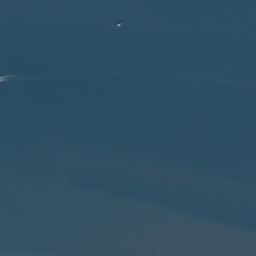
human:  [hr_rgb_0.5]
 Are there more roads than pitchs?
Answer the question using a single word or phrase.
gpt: yes

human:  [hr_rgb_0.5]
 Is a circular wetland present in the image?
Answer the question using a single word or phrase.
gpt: no

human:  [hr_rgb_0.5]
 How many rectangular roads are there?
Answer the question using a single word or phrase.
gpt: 0

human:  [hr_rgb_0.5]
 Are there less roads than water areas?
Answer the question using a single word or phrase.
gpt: yes

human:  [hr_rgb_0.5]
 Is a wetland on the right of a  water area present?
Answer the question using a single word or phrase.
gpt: yes

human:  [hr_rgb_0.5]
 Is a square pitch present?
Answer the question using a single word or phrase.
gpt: no

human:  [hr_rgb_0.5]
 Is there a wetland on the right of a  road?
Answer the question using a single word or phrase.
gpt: yes

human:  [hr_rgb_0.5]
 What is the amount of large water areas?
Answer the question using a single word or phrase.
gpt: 3

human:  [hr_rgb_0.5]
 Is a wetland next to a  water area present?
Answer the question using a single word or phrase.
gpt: no

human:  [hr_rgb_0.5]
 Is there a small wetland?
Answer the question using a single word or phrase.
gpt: no

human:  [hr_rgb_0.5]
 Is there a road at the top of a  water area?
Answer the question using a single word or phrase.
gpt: yes

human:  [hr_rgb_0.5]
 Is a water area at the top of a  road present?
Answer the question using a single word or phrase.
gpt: no

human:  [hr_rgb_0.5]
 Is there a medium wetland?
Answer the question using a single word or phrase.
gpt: no

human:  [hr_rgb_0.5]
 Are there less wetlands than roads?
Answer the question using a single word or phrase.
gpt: no

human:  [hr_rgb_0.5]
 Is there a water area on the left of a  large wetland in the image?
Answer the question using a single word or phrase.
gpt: no

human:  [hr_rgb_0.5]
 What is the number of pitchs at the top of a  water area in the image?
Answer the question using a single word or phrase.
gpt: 1

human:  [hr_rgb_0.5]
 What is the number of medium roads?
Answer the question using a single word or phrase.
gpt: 0

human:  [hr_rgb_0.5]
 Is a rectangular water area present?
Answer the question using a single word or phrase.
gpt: no

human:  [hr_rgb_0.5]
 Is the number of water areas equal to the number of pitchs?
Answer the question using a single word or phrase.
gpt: no

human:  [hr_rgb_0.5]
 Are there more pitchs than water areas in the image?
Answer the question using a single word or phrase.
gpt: no

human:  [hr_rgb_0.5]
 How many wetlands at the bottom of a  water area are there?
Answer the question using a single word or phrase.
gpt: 2

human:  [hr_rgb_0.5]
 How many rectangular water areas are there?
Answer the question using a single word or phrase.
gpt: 0

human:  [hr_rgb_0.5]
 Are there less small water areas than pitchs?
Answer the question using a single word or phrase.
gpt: yes

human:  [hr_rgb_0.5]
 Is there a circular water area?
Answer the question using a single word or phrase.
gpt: no

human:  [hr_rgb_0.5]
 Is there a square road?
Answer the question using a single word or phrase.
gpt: no

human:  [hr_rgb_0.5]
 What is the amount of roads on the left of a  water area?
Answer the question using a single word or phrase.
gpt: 2

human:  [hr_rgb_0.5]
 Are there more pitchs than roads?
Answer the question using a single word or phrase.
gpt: no

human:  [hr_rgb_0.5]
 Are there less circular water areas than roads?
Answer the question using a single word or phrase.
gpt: yes

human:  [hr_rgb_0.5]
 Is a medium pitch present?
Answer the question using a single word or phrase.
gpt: no

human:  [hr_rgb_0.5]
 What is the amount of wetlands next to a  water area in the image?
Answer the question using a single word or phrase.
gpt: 0

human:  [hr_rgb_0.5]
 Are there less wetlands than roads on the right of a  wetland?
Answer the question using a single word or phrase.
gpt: no

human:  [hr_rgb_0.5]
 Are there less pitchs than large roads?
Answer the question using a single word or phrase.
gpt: no

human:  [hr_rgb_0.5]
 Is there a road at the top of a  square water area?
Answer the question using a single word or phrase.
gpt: no

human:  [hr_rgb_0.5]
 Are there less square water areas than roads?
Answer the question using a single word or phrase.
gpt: yes

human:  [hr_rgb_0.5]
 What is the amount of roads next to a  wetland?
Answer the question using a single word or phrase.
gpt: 2

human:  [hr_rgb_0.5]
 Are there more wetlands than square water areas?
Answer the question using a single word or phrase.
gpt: yes